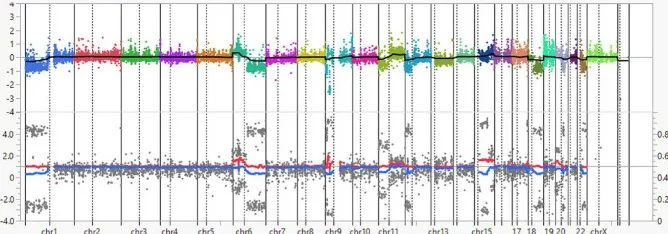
A paired analysis with Todai OncoPanel. Chromosomal copy number variations in anaplastic meningioma. And third surgeries.
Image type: chart (chart)